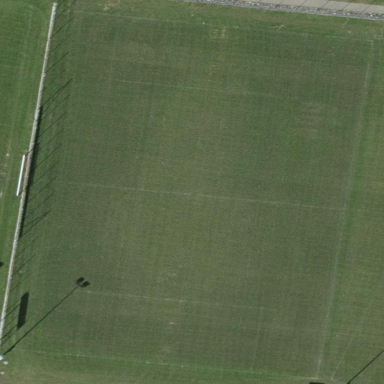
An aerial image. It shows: Soccer pitch for leisure land activities.